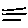
Label: line